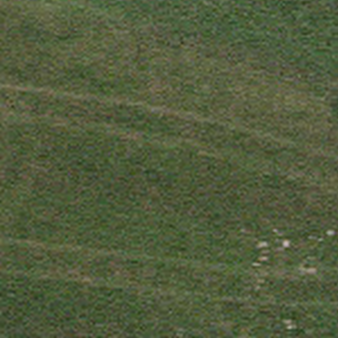
Label: other